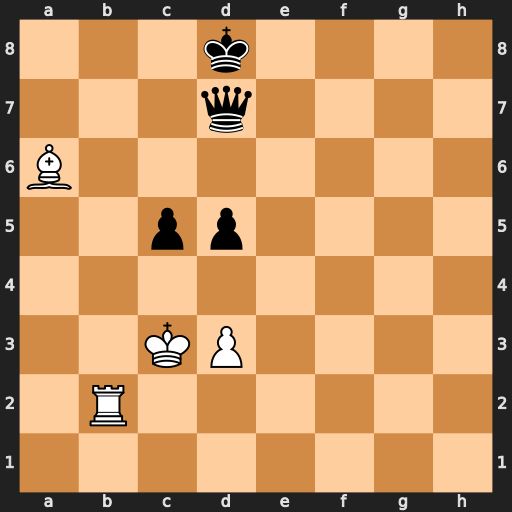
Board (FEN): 3k4/3q4/B7/2pp4/8/2KP4/1R6/8
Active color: w
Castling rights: -
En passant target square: -
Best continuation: Rb8+ Ke7 Rb7 Kd6 Rxd7+